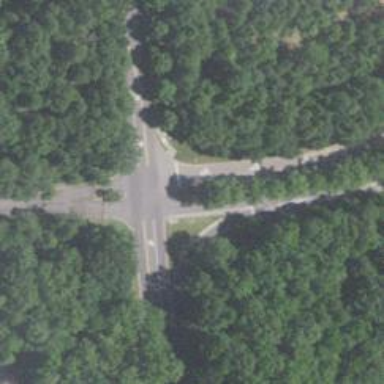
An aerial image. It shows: Unmarked crossing on footway.